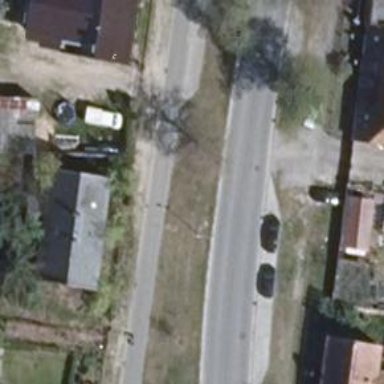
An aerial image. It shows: Smoothly paved residential road.